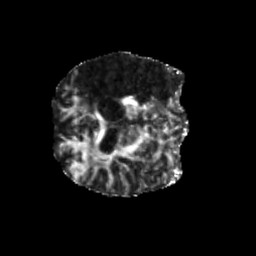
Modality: FA
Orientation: axial
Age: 49
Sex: male
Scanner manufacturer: siemens
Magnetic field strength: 3 T
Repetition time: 5.25 s
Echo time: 0.08 s